Aerial crown-view tile of a tropical tree (Barro Colorado Island, Panama), acquired 20240918:
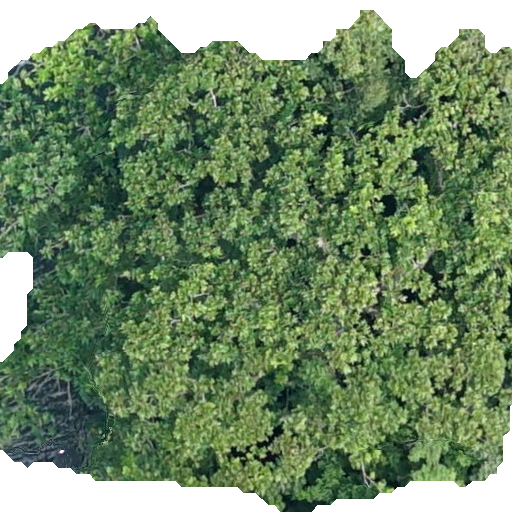
Species: Anacardium excelsum
GBIF accepted scientific name: Anacardium excelsum
Crown area: 391.42 m²